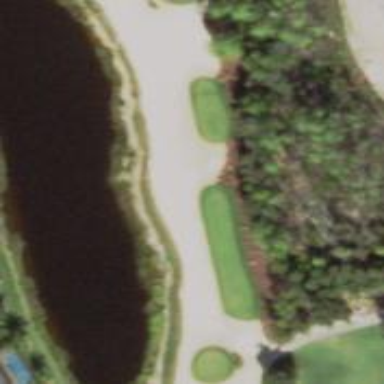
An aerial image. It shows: Grassy area designated as golf tee.